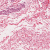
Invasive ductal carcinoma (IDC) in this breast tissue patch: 0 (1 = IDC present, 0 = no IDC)